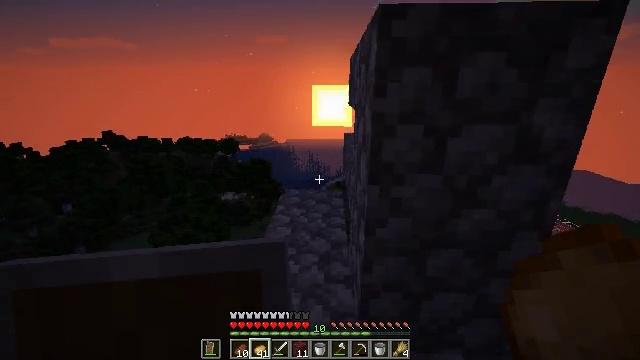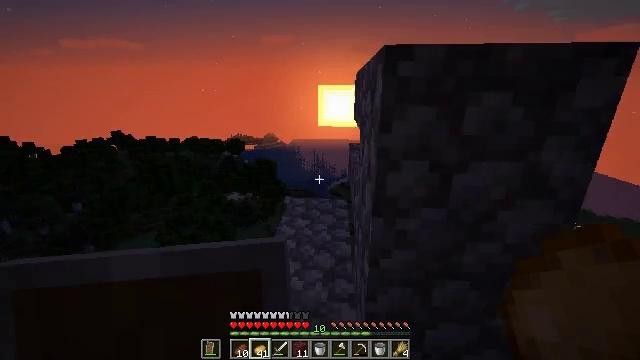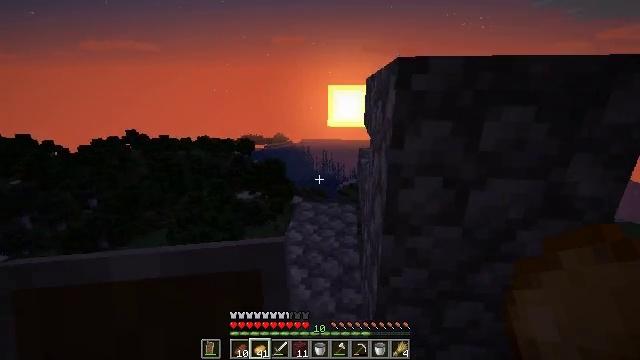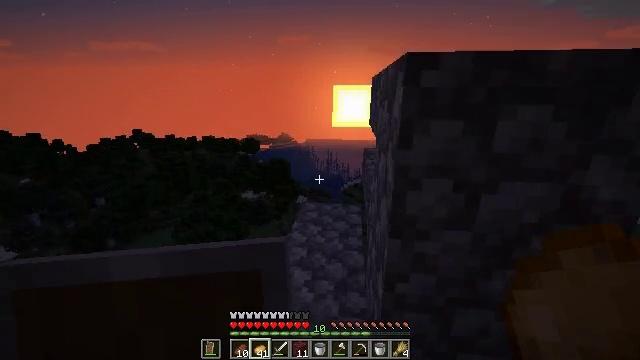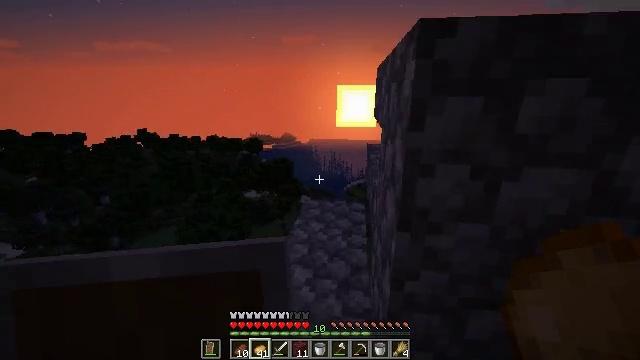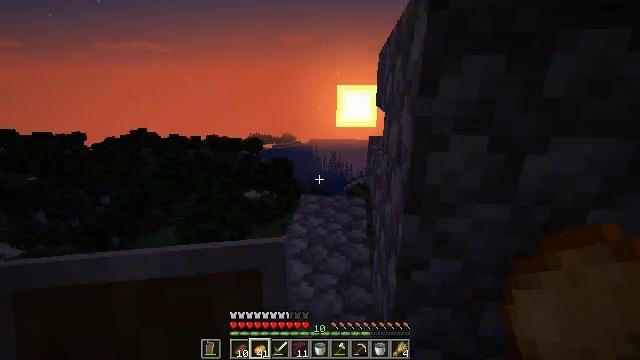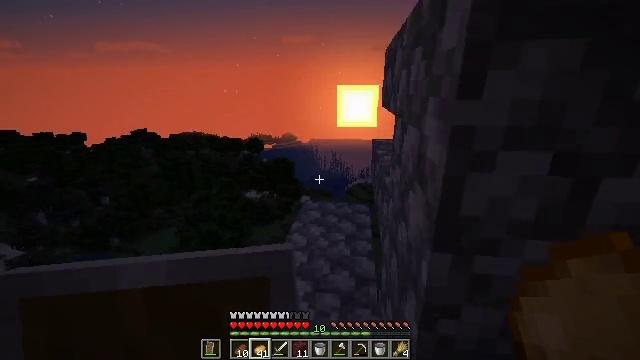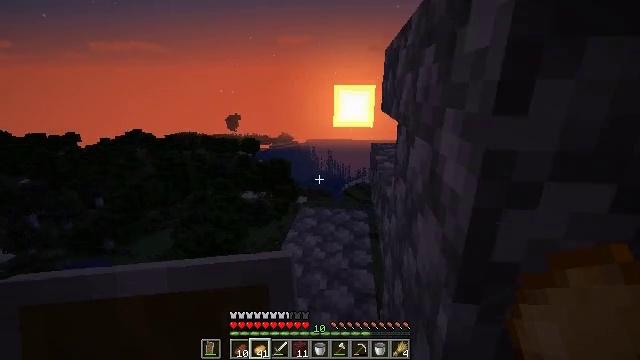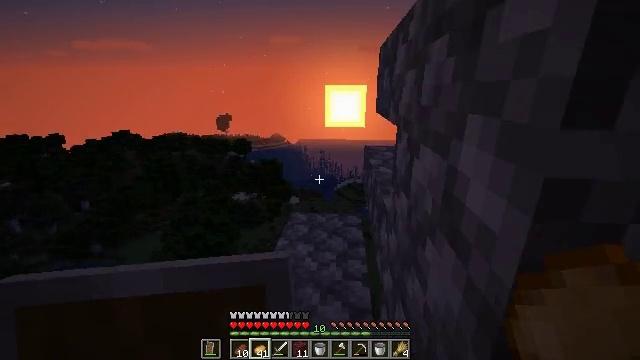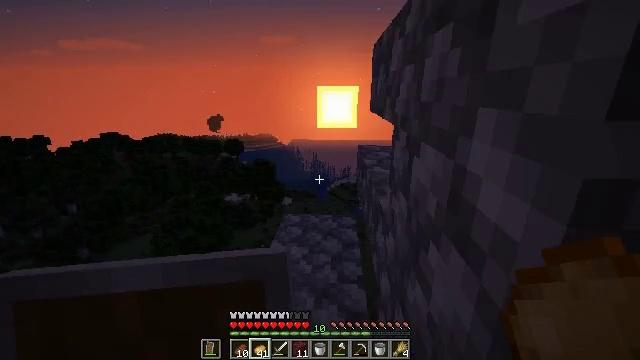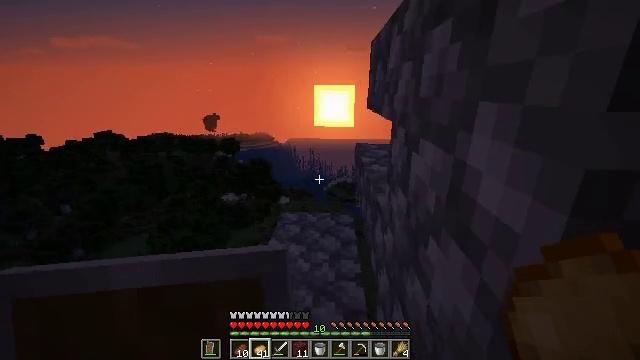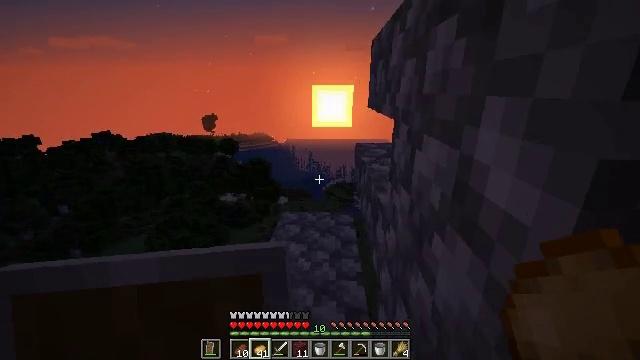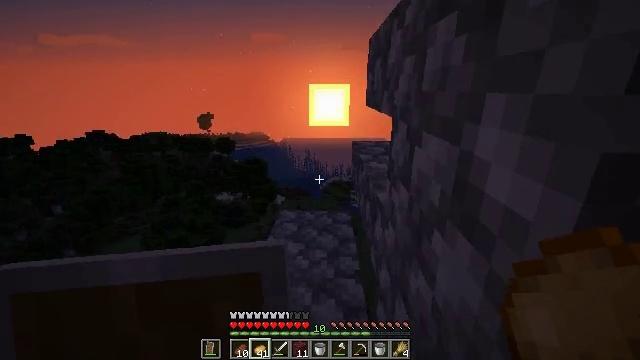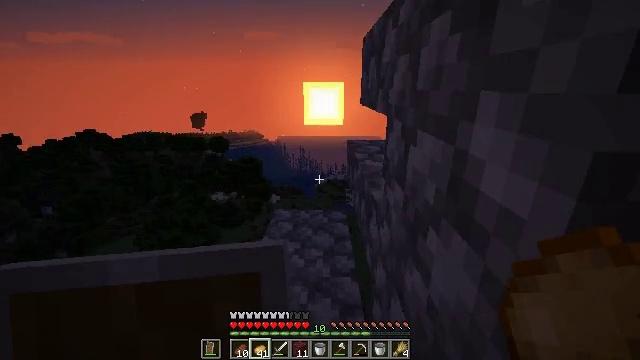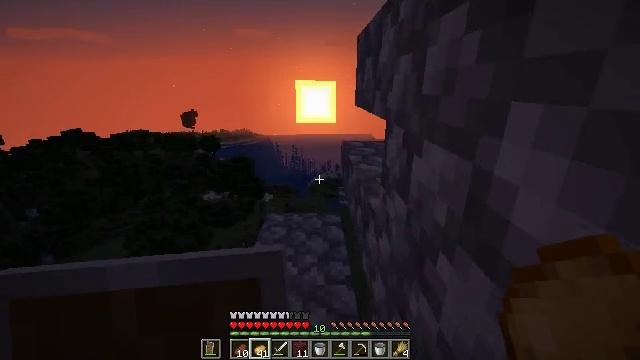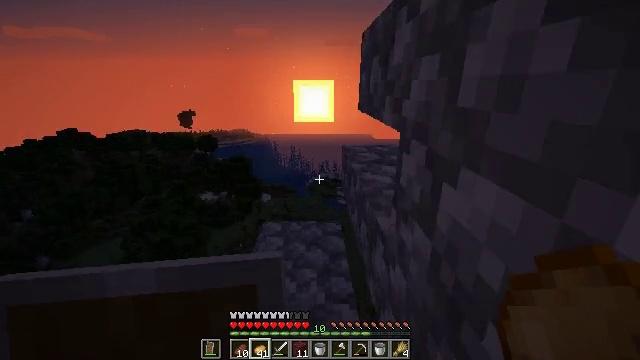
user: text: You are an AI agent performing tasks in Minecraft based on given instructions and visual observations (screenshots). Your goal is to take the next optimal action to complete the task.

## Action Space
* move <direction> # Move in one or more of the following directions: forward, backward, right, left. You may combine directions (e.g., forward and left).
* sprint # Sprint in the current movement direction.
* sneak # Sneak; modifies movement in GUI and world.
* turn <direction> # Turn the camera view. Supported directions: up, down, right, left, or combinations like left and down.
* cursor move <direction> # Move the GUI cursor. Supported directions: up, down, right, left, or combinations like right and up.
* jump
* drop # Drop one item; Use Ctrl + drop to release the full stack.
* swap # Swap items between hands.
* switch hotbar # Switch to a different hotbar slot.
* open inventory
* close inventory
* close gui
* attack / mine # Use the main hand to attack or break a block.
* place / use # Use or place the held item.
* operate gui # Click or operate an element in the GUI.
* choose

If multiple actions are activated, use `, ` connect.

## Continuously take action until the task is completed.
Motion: motion action
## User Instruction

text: Open your crafting interface to make an emerald.
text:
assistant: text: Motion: move forward, turn left, jump
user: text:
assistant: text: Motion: move forward, turn left, jump
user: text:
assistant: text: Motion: move forward, turn left, jump
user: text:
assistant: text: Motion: move forward, jump
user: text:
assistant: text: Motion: move forward, jump
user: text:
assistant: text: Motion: move forward, jump
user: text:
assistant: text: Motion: move forward
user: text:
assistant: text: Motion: move forward, turn right
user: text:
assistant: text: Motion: move forward, turn right
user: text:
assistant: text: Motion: move forward
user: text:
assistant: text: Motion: move forward
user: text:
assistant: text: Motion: move forward
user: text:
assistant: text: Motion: move forward, turn right
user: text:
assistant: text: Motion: move forward, turn right
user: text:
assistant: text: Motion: move forward and move left
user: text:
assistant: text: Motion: move forward and move left
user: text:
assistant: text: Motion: move forward and move left
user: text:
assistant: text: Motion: move forward
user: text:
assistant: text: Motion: move forward, turn right
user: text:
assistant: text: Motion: move forward and move right, turn right
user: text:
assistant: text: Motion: move forward and move right, turn right
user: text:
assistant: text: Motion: move forward, turn right
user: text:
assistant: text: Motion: move forward and move right, turn right
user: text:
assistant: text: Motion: move forward, turn right and down
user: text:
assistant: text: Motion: turn right
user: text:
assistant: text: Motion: no_op
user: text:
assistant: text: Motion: turn right
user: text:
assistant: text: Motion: turn right
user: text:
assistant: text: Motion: move forward and move left, turn right
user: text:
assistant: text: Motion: move forward and move left, turn right